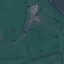
Land use / land cover class: Pasture